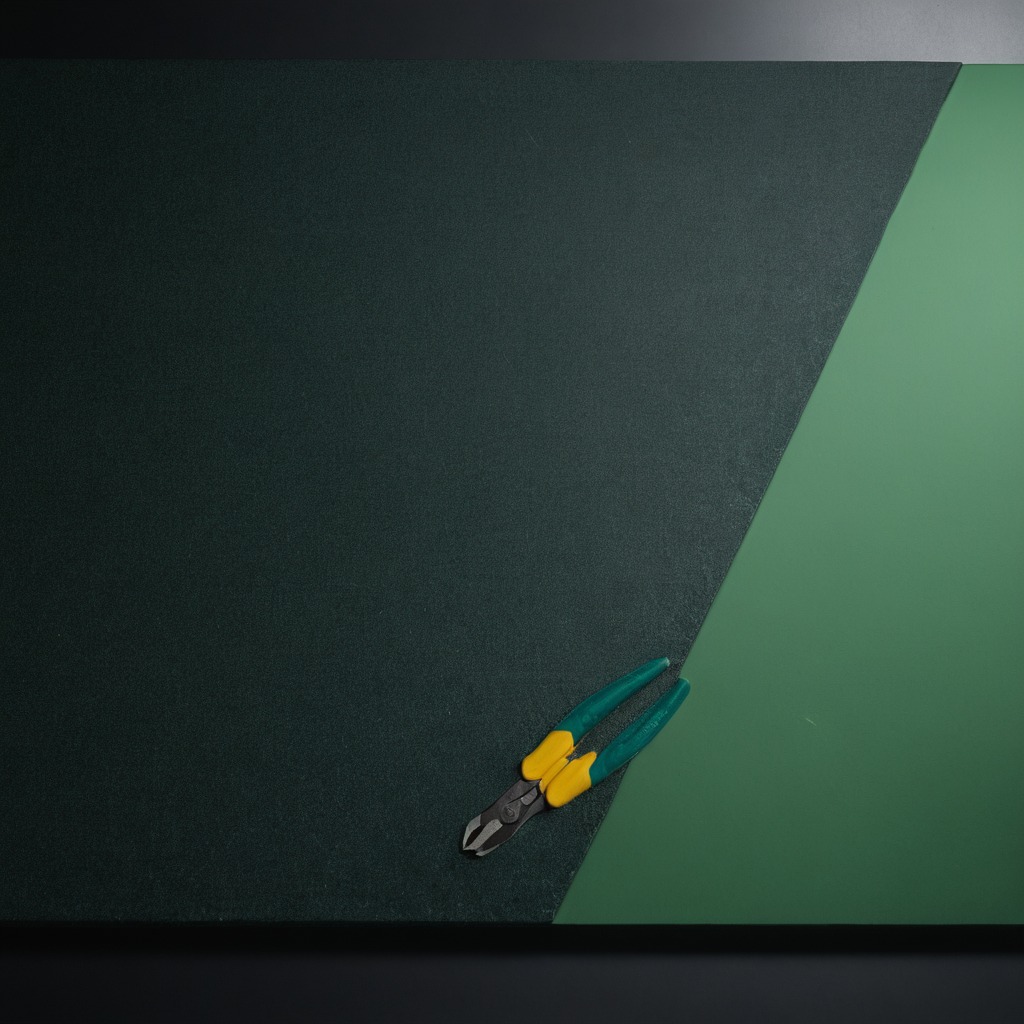
A plier lying on a clean granite tabletop covered with a green rubber mat inside a workshop at night dim ambient light soft shadows worn but beneath the mat